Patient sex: M
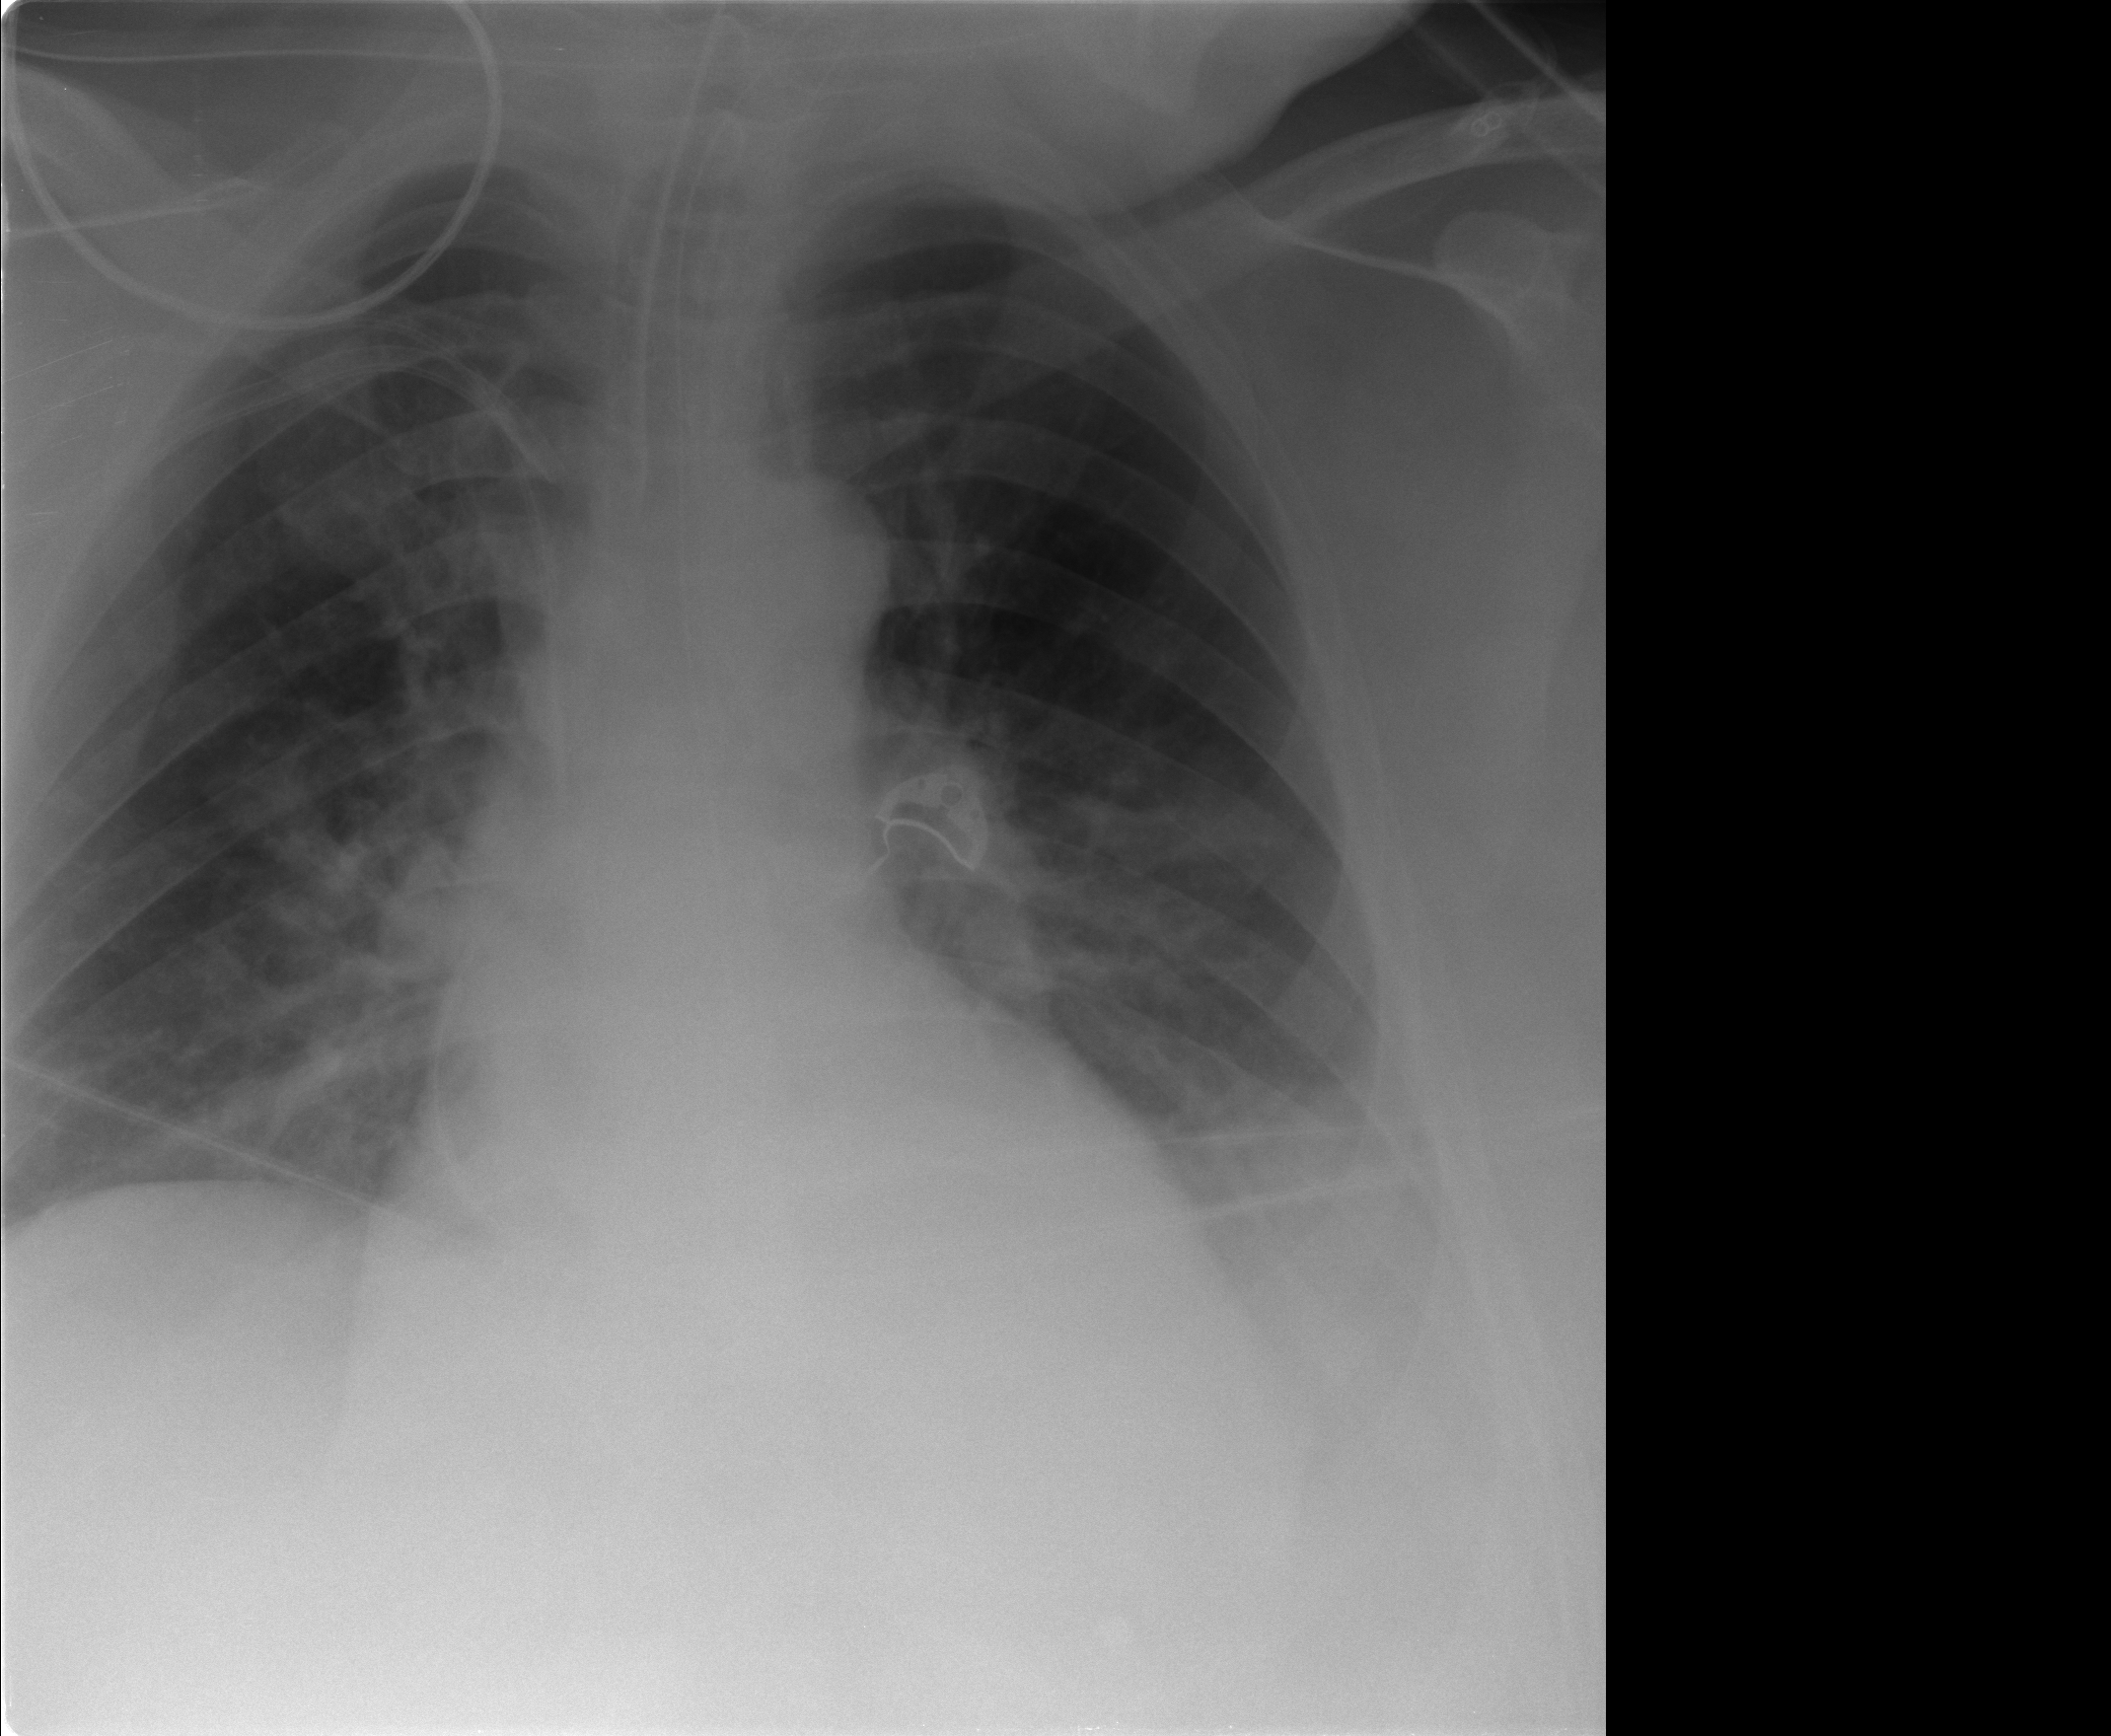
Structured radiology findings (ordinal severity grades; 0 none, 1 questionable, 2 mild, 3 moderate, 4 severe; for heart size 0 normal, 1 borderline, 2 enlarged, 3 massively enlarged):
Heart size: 0
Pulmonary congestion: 0
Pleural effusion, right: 0
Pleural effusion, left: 2
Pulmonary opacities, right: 0
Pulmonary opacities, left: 0
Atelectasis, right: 0
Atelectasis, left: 1